Field crop: maize
Growth stage: 2
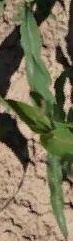
Species: maize